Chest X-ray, AP view. Patient: 13 years old, sex F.
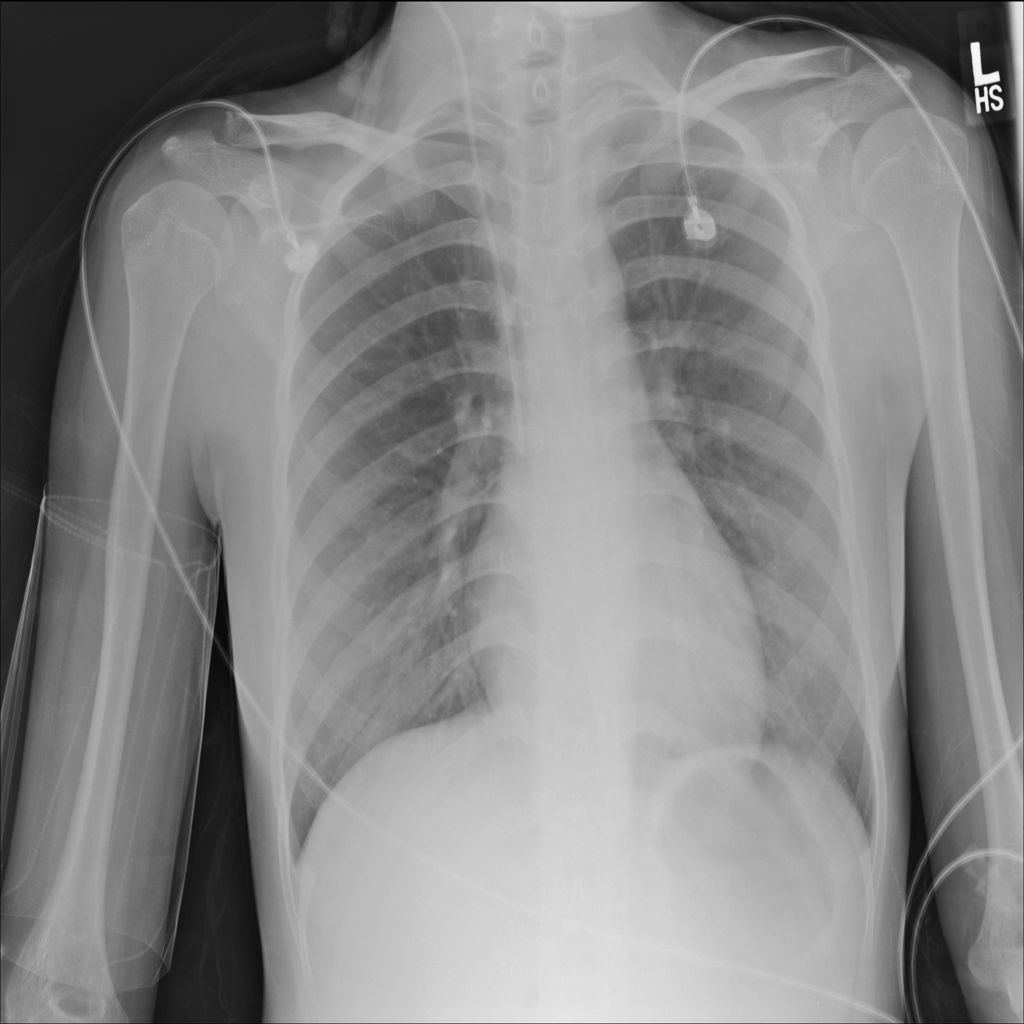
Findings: No Finding